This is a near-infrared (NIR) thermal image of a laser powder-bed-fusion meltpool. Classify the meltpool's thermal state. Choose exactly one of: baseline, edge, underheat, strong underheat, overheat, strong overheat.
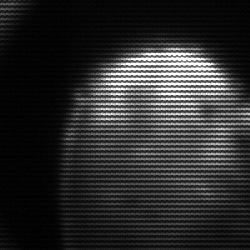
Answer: edge